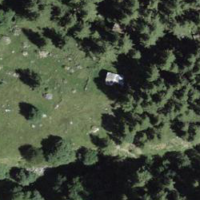
EUNIS habitat code: 44
Species observed at this site:
Arnica montana